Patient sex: M
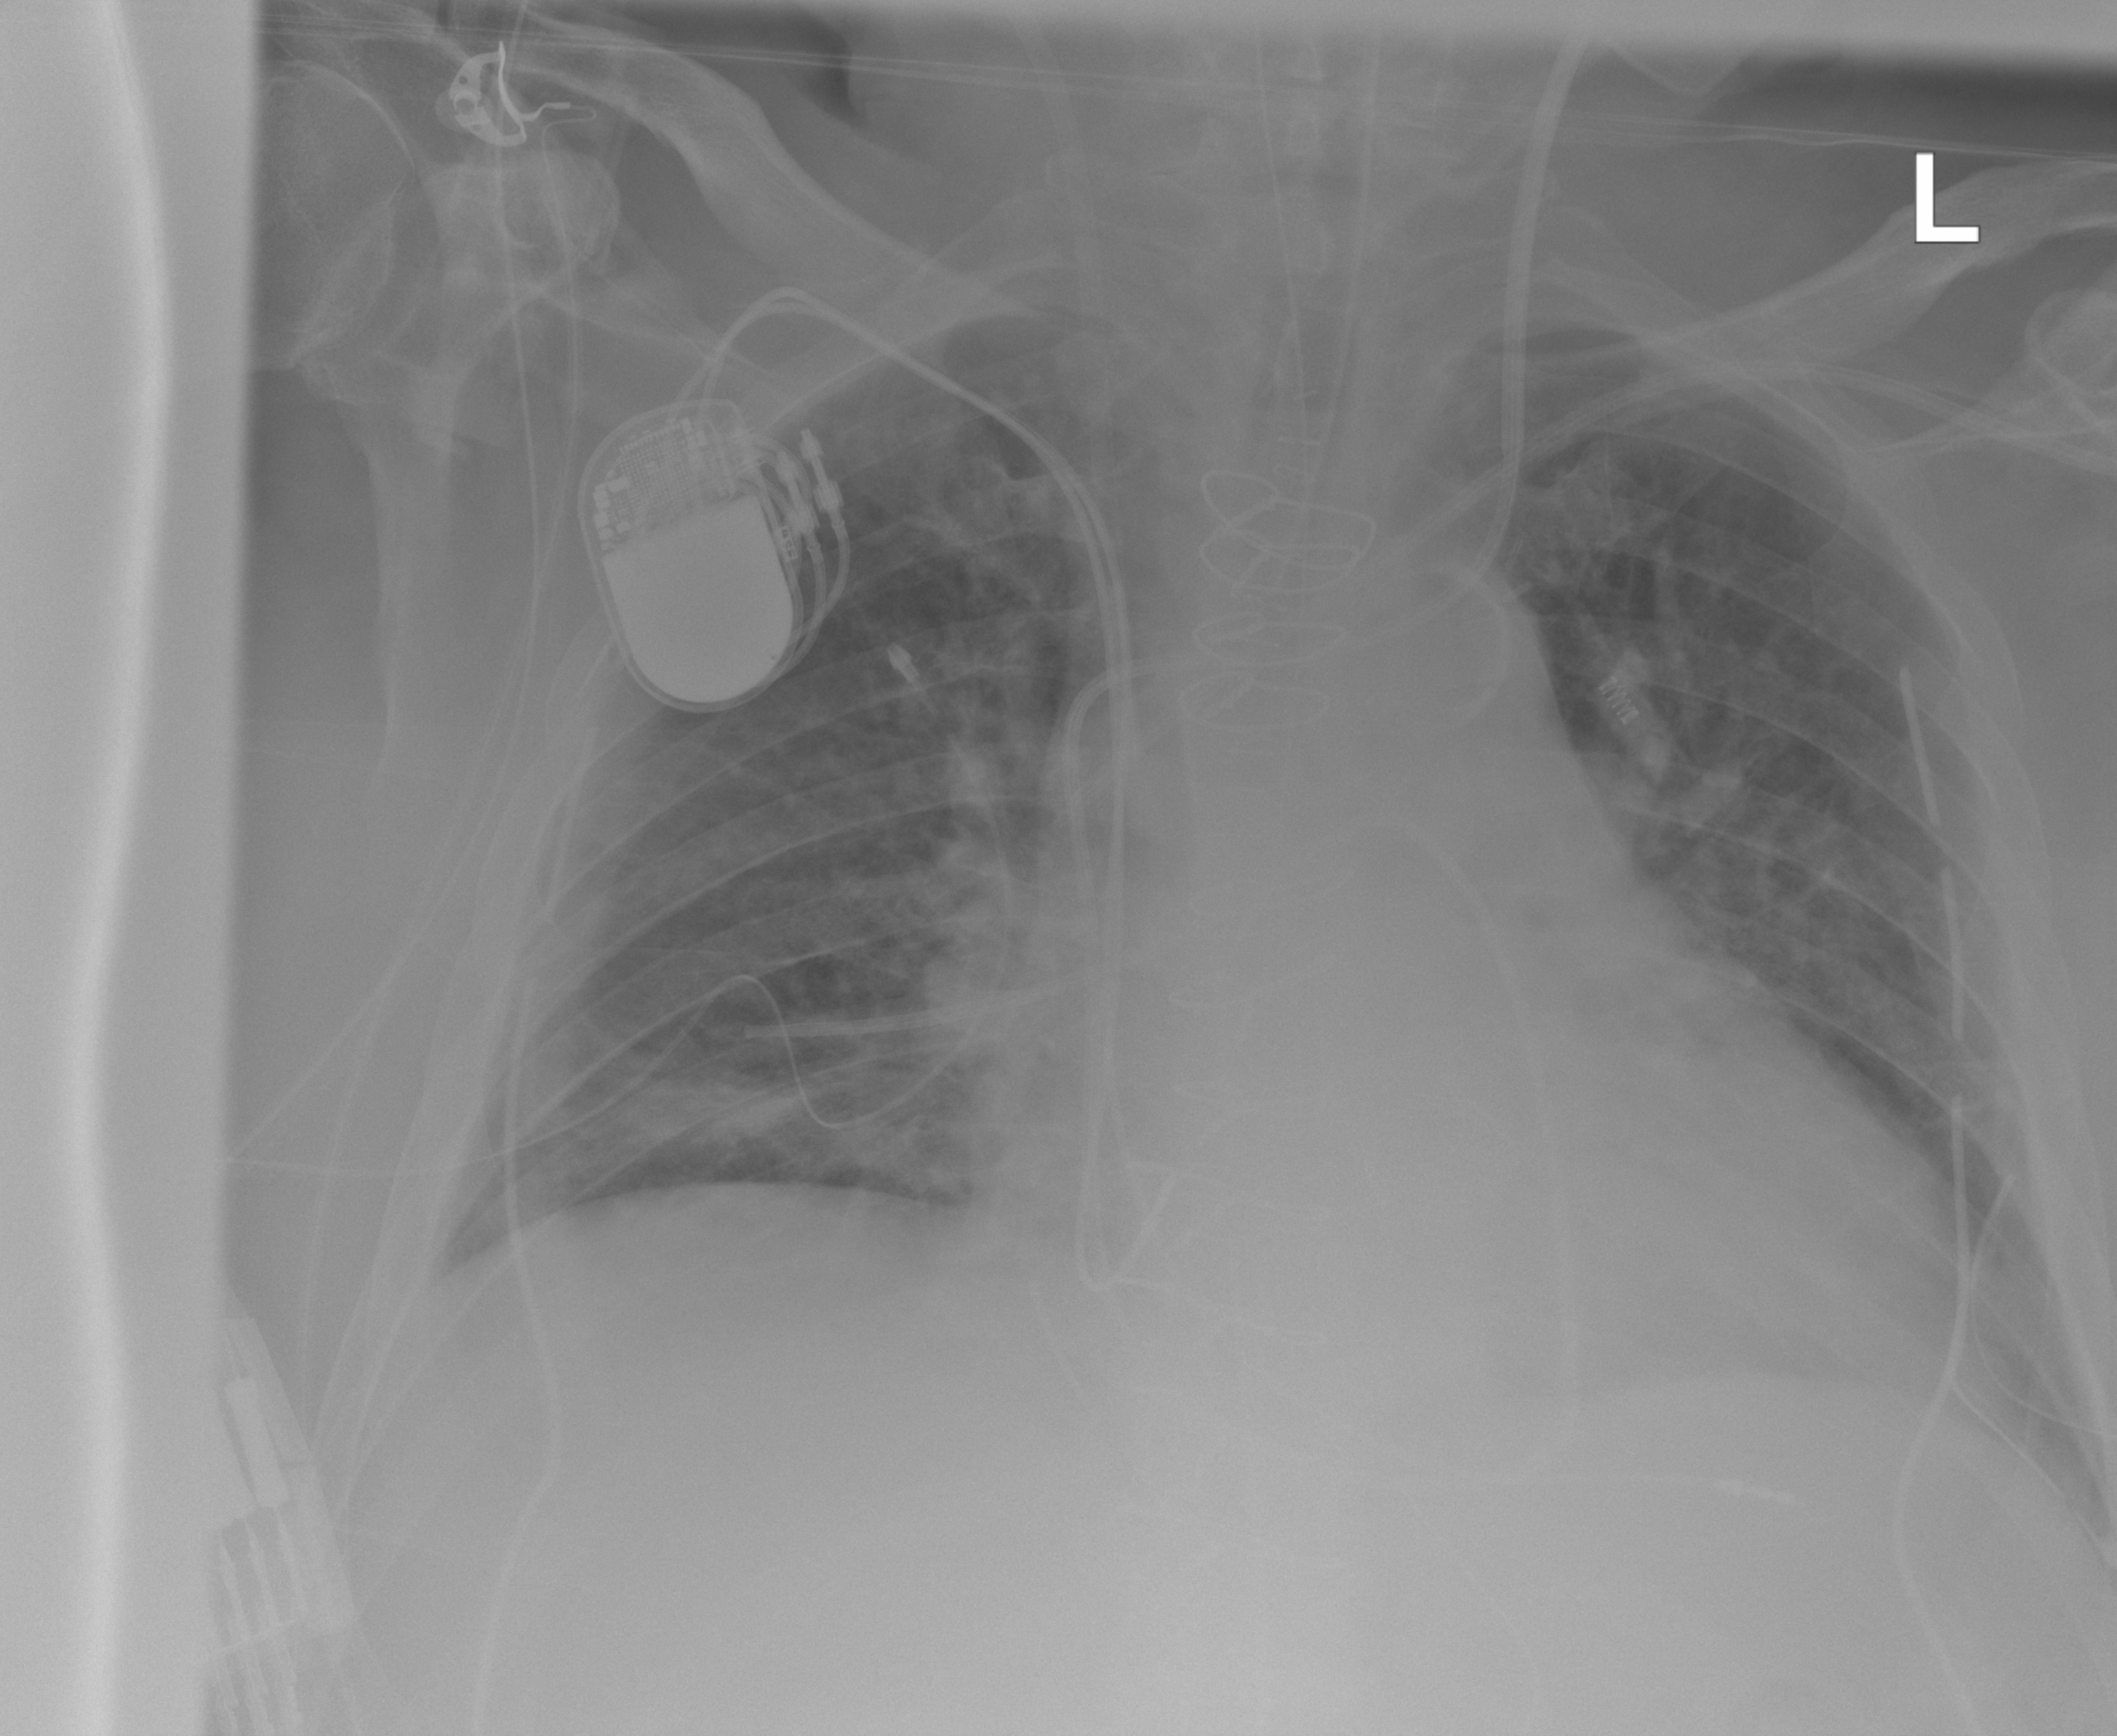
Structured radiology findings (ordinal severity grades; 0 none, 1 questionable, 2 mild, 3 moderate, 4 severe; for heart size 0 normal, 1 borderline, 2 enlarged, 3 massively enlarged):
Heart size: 2
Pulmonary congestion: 0
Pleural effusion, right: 0
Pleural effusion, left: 0
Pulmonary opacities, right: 0
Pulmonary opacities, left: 0
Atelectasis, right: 2
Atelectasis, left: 0